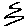
Label: zigzag